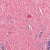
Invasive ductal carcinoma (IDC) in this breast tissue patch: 0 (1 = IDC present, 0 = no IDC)